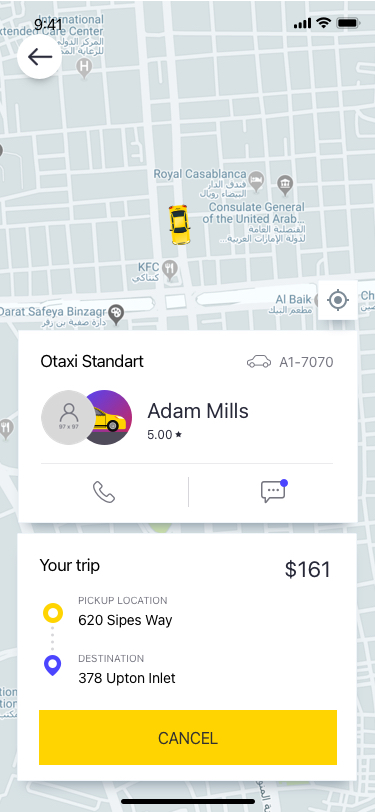
Text in this UI design:
Otaxi Standart
A1-7070
Adam Mills
5.00
Your trip
620 Sipes Way
PICKUP LOCATION
378 Upton Inlet
DESTINATION
$161